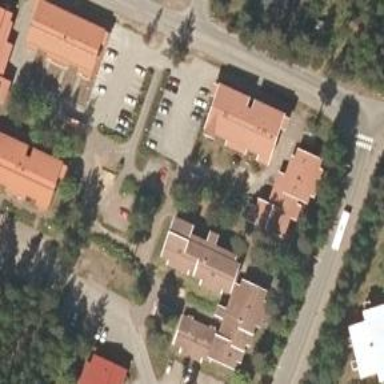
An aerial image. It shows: Terrace building.